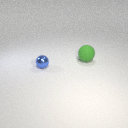
large green rubber sphere to the right of small blue metal sphere